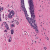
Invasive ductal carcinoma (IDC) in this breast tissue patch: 0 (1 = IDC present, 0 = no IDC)